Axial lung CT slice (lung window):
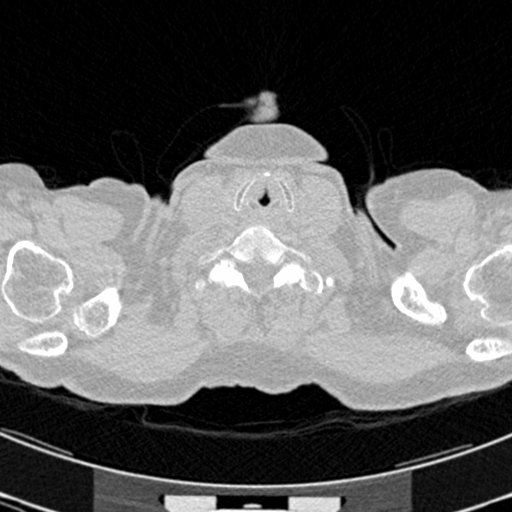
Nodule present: no